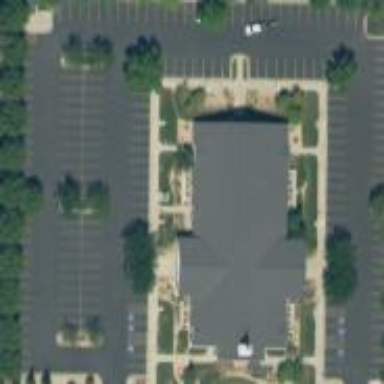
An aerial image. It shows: Paved parking area.